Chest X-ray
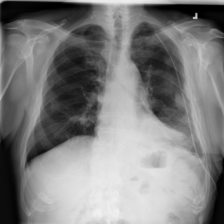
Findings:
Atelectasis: positive
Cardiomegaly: negative
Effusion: negative
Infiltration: negative
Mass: positive
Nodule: positive
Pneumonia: negative
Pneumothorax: positive
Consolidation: positive
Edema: negative
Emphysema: negative
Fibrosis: negative
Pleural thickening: negative
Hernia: negative